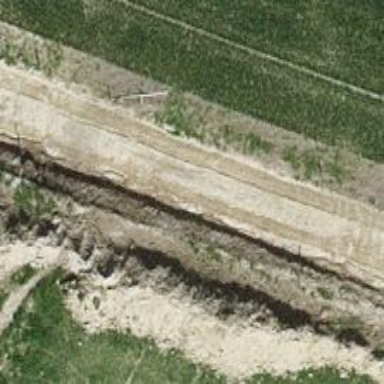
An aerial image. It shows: Unclassified road with concrete surface.